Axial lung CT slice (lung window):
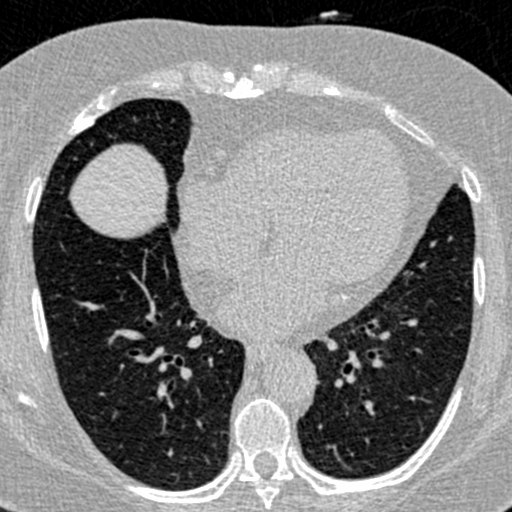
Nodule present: no